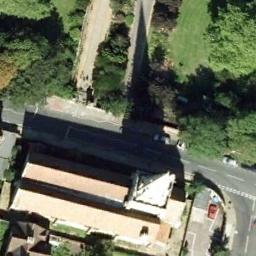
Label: church